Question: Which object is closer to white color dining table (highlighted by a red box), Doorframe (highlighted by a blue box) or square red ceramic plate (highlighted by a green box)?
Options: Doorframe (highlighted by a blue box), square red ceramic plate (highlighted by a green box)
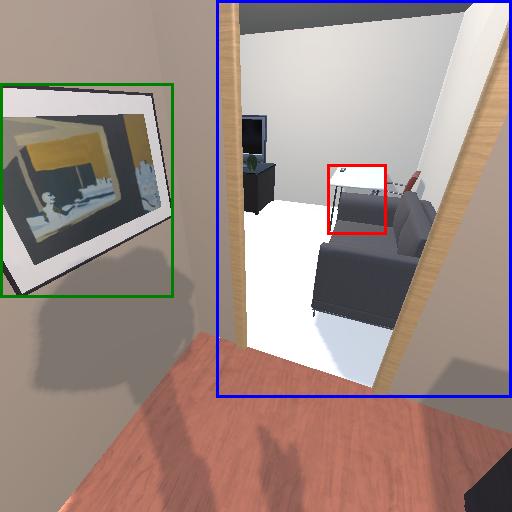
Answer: Doorframe (highlighted by a blue box)